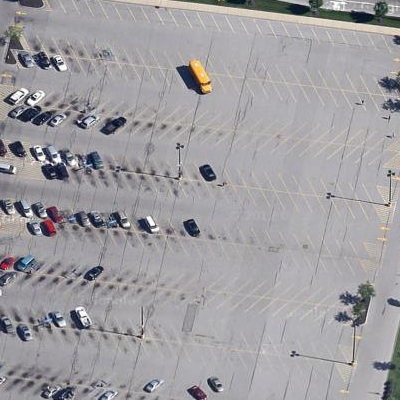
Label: gParking